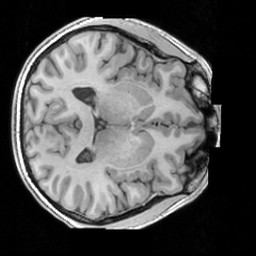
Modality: T1w
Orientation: axial
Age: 24
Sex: male
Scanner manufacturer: siemens
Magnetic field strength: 3 T
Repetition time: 1.63 s
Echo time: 0.00311 s